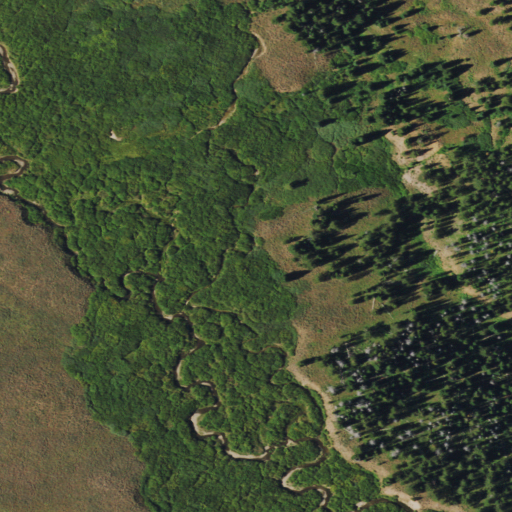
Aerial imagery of depression(s) in Wyoming named Twin Creek Basin containing woody wetlands, evergreen forest, and shrub